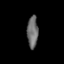
Tissue: lung
Cell type: Others
Senescence score: 0.2039
Nuclear area (px): 345
Mean DAPI intensity: 106.733